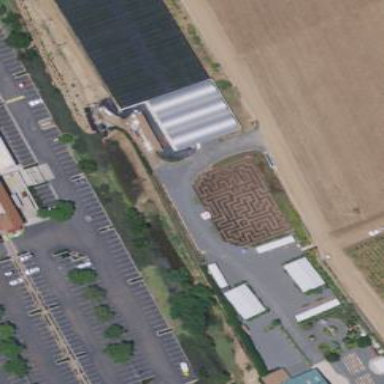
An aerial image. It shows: Maze attraction.